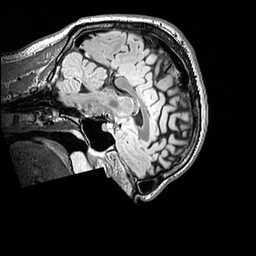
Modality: FLAIR
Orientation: sagittal
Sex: male
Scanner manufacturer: siemens
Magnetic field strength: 3 T
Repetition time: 5 s
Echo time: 0.395 s